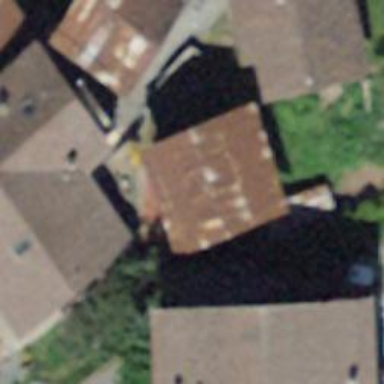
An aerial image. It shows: Simple house.